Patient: sex M, age 69
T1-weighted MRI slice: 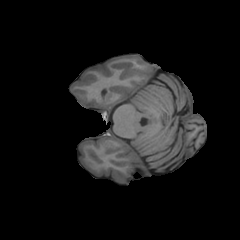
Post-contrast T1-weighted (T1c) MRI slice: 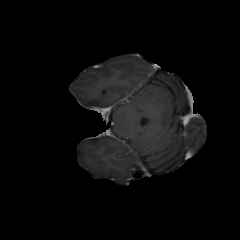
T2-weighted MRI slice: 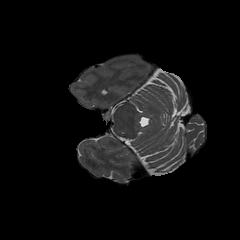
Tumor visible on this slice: no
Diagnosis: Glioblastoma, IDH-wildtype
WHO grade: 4